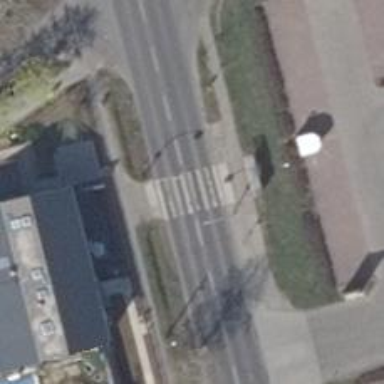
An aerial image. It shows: Marked footway crossing with zebra markings.